Question: I have a map of 'LocalDate' and Integer with daily data. Now I want to create a new map with the weekly data, which means new map will contain the cumulative count when we sum up the integers which falls under previous entry and current entry. I am stuck in this. Can anyone please help me in designing an algorithm for this. I am new to Java Stream api, if it is doable using Stream API it will
Example data:

In the image I have tried traversing the weeklyMap and then inside that traversed the dailyMap. But I am not sure how to make it possible in code(Java).
Code snippet:
'''
Map.Entry<LocalDate, Integer> prevEntry = null;
boolean firstTime = true;
for (Map.Entry<LocalDate, Integer> currEntry : weeklyMap.entrySet()) {
if (firstTime) {
prevEntry = currEntry;
firstTime = false;
if (weeklyMap.containsKey(currEntry.getKey())) {
weeklyMap.put(currEntry.getKey(), currEntry.getValue());
}
} else {
for (Map.Entry<LocalDate, Integer> todayEntry : dailyMap.entrySet()) {
if (prevEntry.getKey().equals(todayEntry.getKey())) {
prevEntry.setValue(todayEntry.getValue());
} else if(todayEntry.getKey().isAfter(prevEntry.getKey()) && todayEntry.getKey().isBefore(currEntry.getKey())) {
currEntry.setValue(currEntry.getValue() + todayEntry.getValue());
}
}
}
}
'''
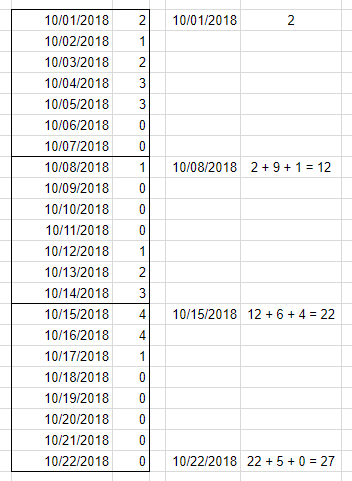
Answer: It seems easiest to first build a daily map of cumulative sums, then filter out only the mondays:
'''
public static Map<LocalDate, Integer> cumulativeWeeklySum(SortedMap<LocalDate, Integer> data) {
AtomicInteger cumulativeSum = new AtomicInteger(0);
return data.entrySet().stream()
.collect(Collectors.toMap(Map.Entry::getKey, e -> cumulativeSum.addAndGet(e.getValue())))
.entrySet().stream()
.filter(e -> e.getKey().getDayOfWeek() == DayOfWeek.MONDAY || e.getKey().equals(data.lastKey()))
.collect(Collectors.toMap(Map.Entry::getKey, Map.Entry::getValue));
}
'''
If you want to retain the order of the resulting map, you can modify the last 'collect()' call:
'''
.collect(Collectors.toMap(
Map.Entry::getKey, Map.Entry::getValue,
(v1, v2) -> { throw new RuntimeException("Duplicate key - can't happen"); },
TreeMap::new));
'''